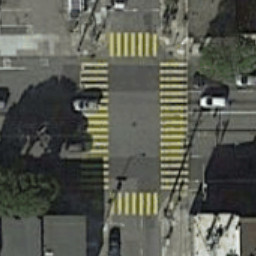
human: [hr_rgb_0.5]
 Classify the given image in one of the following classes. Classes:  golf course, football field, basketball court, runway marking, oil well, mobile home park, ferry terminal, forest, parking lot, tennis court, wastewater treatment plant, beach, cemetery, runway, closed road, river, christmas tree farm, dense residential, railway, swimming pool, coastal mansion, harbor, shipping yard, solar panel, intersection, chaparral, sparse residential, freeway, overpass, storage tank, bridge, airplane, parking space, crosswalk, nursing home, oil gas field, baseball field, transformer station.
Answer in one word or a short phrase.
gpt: crosswalk